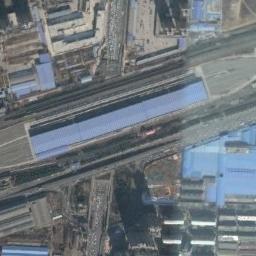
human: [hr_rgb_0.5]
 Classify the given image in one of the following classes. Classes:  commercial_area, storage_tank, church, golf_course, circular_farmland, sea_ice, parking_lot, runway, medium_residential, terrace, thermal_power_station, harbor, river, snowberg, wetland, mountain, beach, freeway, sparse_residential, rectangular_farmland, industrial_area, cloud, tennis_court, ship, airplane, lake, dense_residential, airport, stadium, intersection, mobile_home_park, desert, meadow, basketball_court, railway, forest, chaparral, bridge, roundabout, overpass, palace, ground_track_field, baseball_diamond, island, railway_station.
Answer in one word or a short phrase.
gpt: railway_station